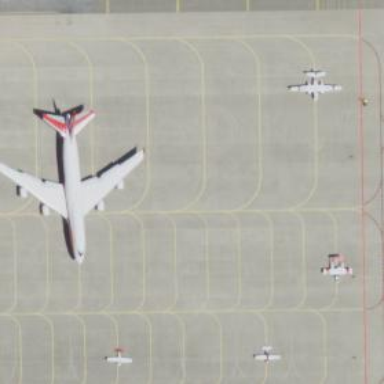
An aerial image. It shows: Image of taxiway at airport.